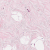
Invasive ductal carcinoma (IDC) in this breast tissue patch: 0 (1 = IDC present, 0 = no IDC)